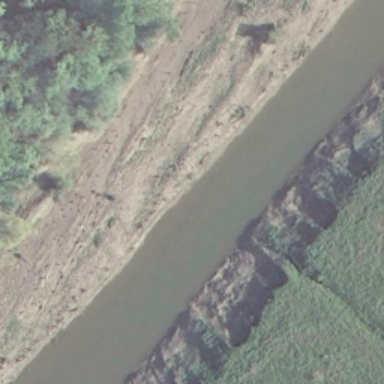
It is a river with dense forest on both banks of the river .